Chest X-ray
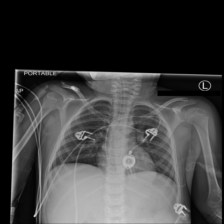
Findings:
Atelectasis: negative
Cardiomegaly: negative
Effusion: negative
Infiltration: positive
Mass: negative
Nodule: negative
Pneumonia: negative
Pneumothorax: negative
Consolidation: negative
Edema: negative
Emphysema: negative
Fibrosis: negative
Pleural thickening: negative
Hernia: negative